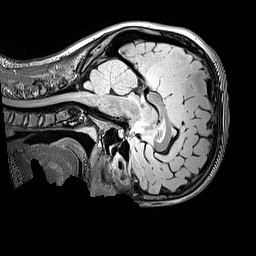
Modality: FLAIR
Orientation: sagittal
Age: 13
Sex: male
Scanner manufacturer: siemens
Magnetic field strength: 3 T
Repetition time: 5 s
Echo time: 0.388 s